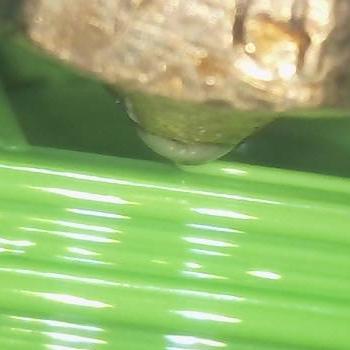
Flow rate: 62%